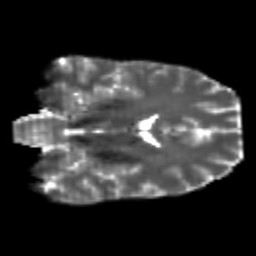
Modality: T2w
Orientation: coronal
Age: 25
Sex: male
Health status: healthy
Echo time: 0.074 s